The trace is the raw vibration amplitude of a rotating bearing as a function of time. Determine the bearing's health state. Answer with exactly one of: normal, inner_race, outer_race, ball.
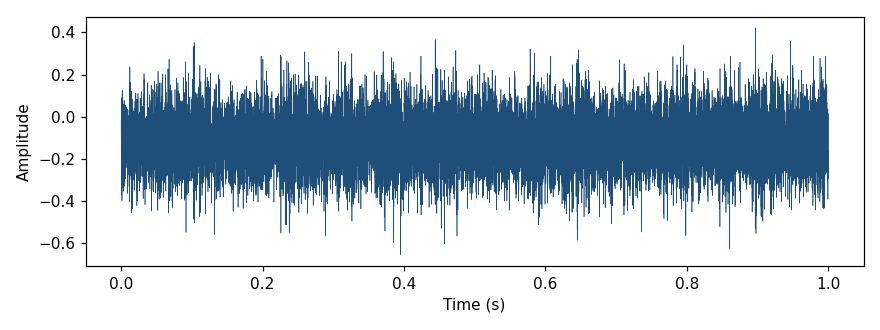
Answer: normal